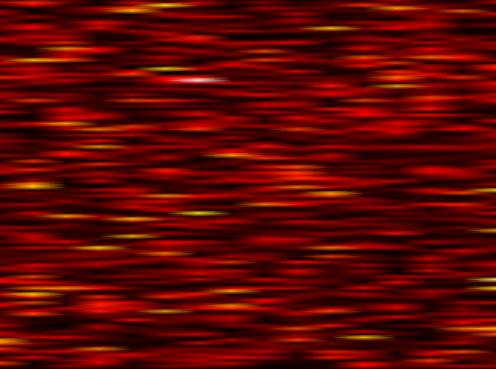
Label: FOFDM